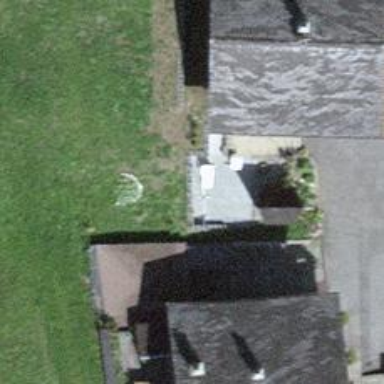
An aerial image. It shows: Simple house.